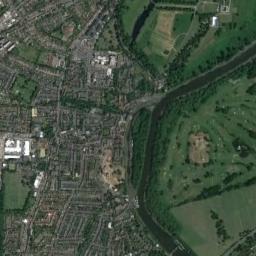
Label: river